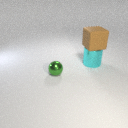
large brown rubber cube above large cyan metal cylinder